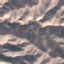
Land use / land cover class: HerbaceousVegetation